This grayscale texture is a bearing vibration snapshot reshaped row-by-row into a square image. Based on the visible evidence, which condition applies: normal, inner_race, outer_race, ball?
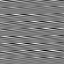
Answer: outer_race